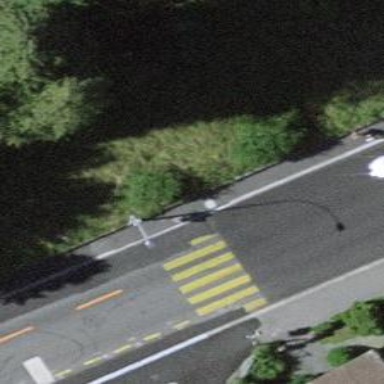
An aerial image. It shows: Kerb barrier.